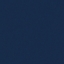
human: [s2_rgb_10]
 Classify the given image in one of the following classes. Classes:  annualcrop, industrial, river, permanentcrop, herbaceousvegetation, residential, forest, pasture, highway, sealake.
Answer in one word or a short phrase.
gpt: SeaLake